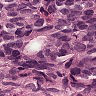
Metastatic tissue present: yes